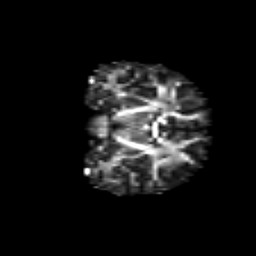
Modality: FA
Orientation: coronal
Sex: male
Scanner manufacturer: siemens
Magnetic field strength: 3 T
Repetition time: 5 s
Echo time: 0.071 s